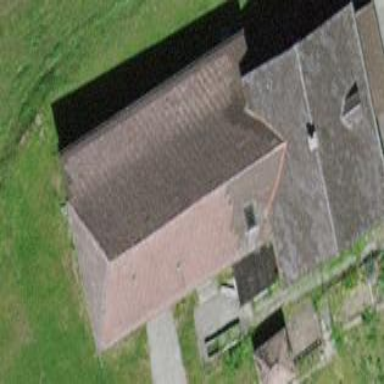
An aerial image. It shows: Farm auxiliary building.